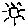
Label: sun